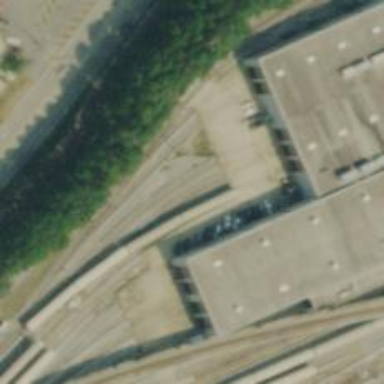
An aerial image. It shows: Yard area with electrified rail tracks.